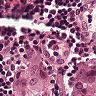
Metastatic tissue present: yes